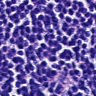
Metastatic tissue present: no